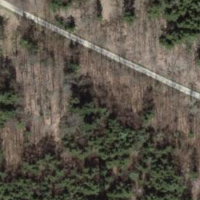
EUNIS habitat code: 43
Species observed at this site:
Geranium pyrenaicum